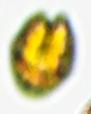
Label: Akashiwo